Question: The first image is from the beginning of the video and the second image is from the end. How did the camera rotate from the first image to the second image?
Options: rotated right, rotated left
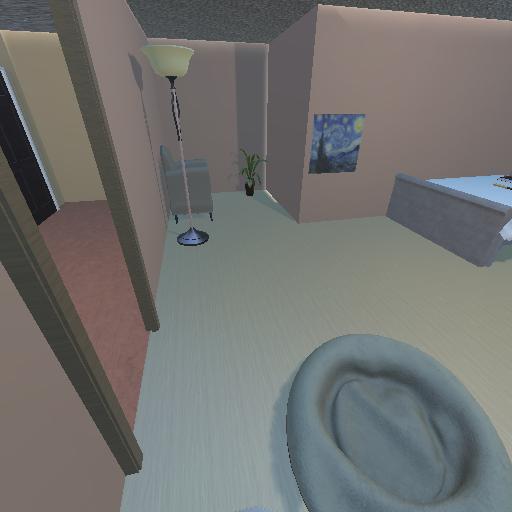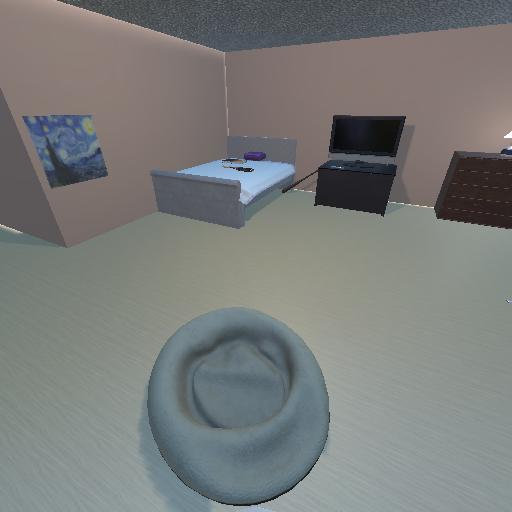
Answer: rotated right